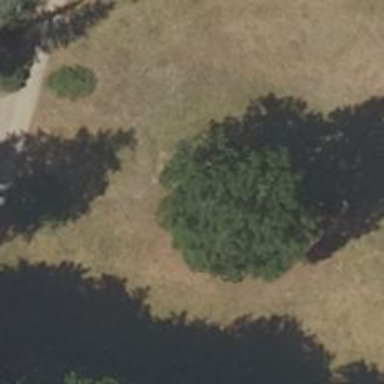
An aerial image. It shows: Natural monument featuring deciduous broadleaved tree.